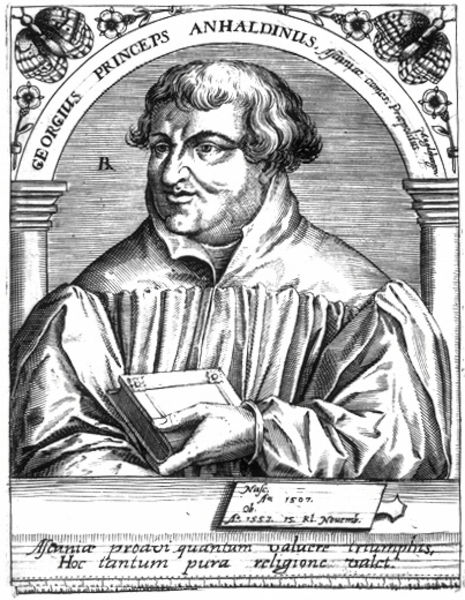
Titel: Bildnis des Fürsten Georg III. von Anhalt
Künstler: Matthaeus (d.Ä.) Becker
Institution: (Seriendruck)
Schlagwörter: hand, kopf, mann, schatten, umhang, blume, blumen, haar, kleid, licht, mund, nase, profil, stirn, säule, säulen, tisch, zeichnung, blick, alt, hemd, augen, bibel, falten, gesicht, kragen, rahmen, ärmel, bildnis, portrait, porträt, auge, haare, kutte, mantel, blatt, augenbrauen, kinn, locken, rechts, renaissance, pony, lächeln, holzschnitt, schrift, wangen, bogen, backen, graphik, rundbogen, tafel, dick, inschrift, brauen, robe, unterschrift, buch, links, druck, schraffur, schraffuren, stich, seite, text, buchstaben, initiale, schmetterling, fürst, kapitelle, grinsen, kapitell, halbprofil, mittelalter, pastor, prinz, mönch, gelehrter, schmetterlinge, kupferstich, falter, verzierungen, gewellt, dicklich, georg, zeichung, latein, umschrift, biebel, rundlich, schmetterlin, latain, renaissnace, anhalt, princeps, süffisant, #mann, 1507, schmeterling, anhald